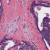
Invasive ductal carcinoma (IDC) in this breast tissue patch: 0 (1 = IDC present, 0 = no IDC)